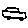
Label: car